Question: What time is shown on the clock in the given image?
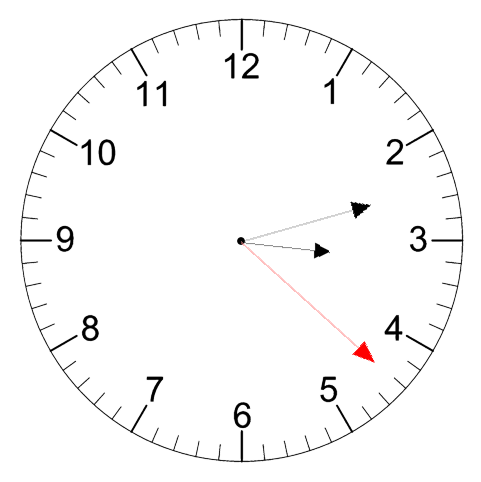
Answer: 03:12:22